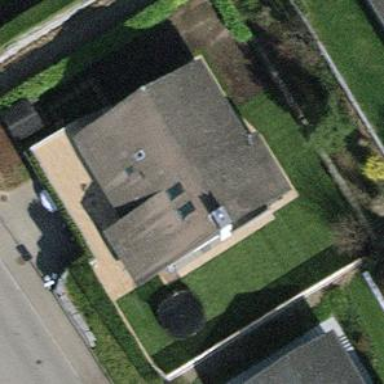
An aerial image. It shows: Detached building.